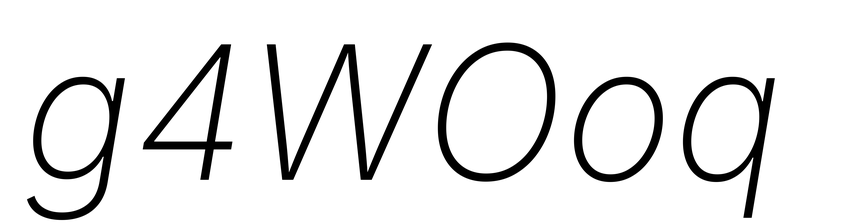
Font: Inter-Italic_ExtraLight_Italic